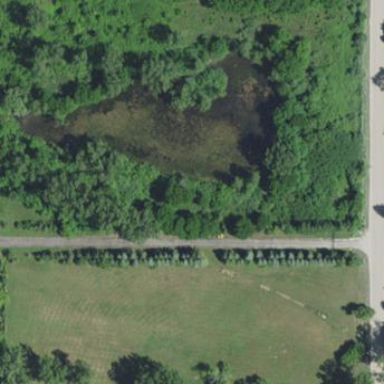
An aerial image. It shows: Pond with natural water.